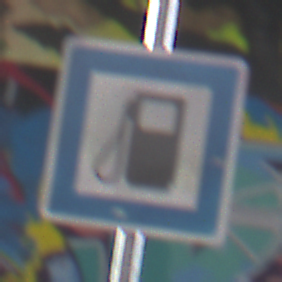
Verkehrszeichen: Tankstelle
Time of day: Midday
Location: Roofed (Special)
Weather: Overcast
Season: NotSpecified
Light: Natural